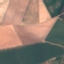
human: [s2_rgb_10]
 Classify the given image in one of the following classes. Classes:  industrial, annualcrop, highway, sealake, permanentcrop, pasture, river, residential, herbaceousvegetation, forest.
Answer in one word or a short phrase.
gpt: AnnualCrop